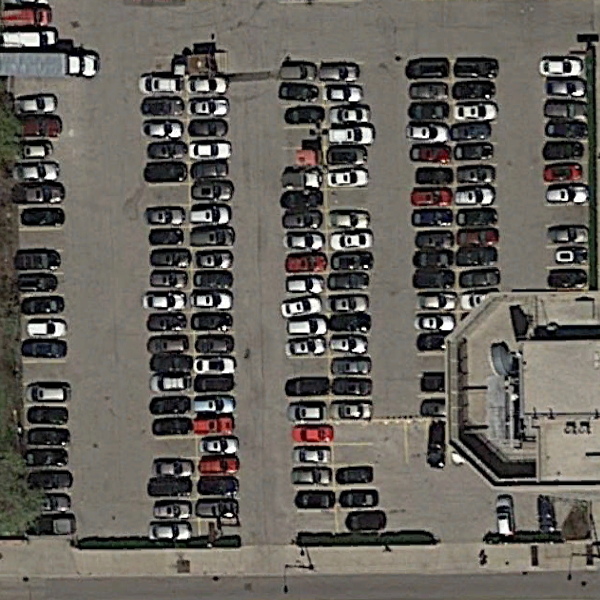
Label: Parking